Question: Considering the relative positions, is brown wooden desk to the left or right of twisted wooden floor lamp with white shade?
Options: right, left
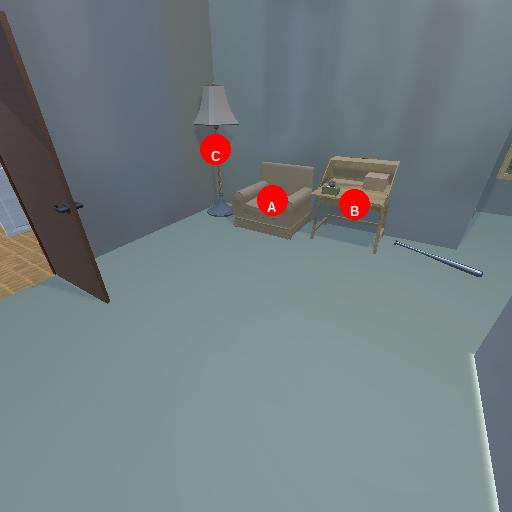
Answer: right